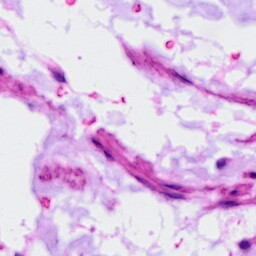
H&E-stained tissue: Ovarian